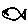
Label: fish